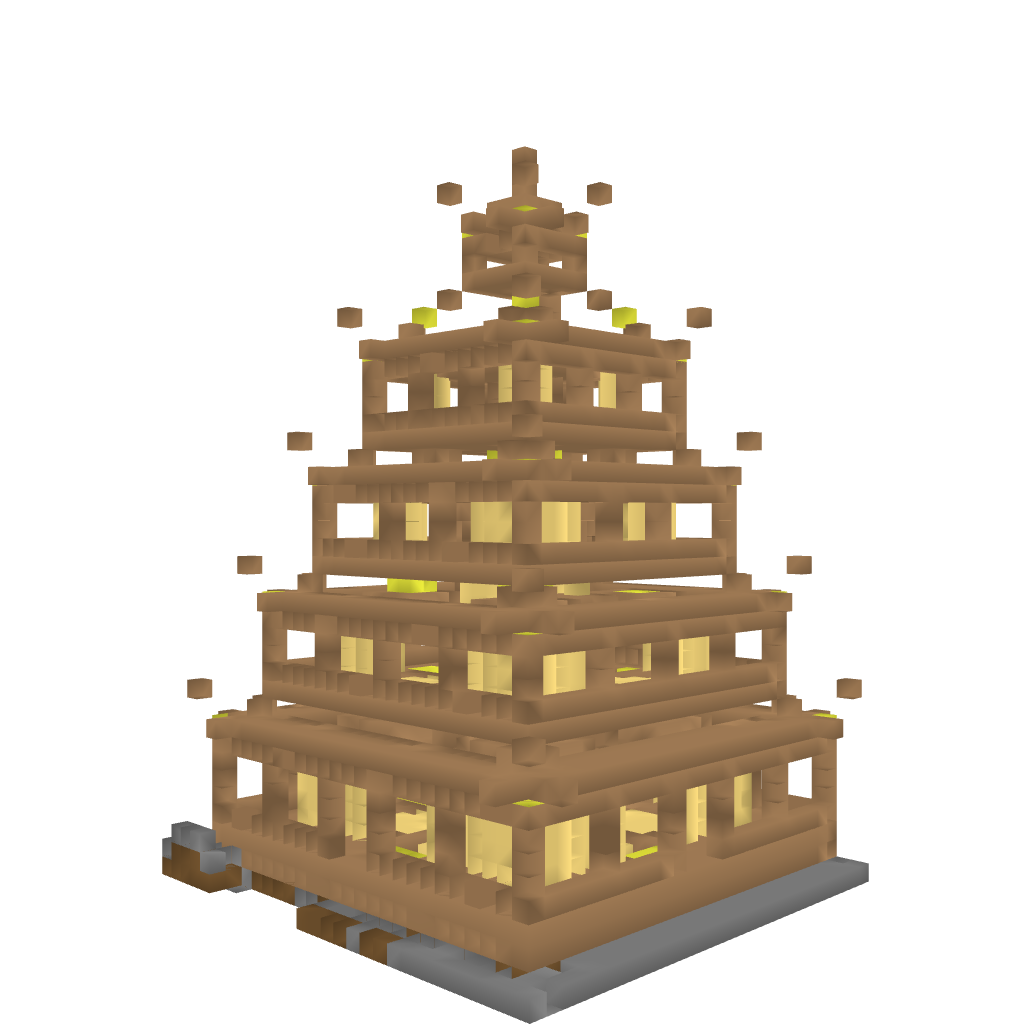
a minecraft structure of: Pagoda bad low quality